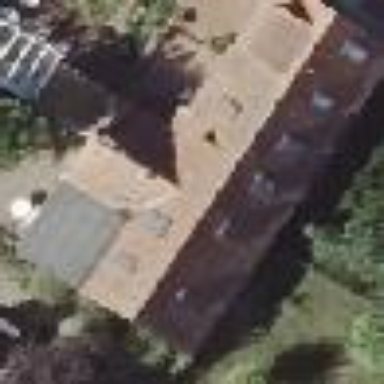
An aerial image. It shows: Semidetached house with gabled roof.